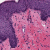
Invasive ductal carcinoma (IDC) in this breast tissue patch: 0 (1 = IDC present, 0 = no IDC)